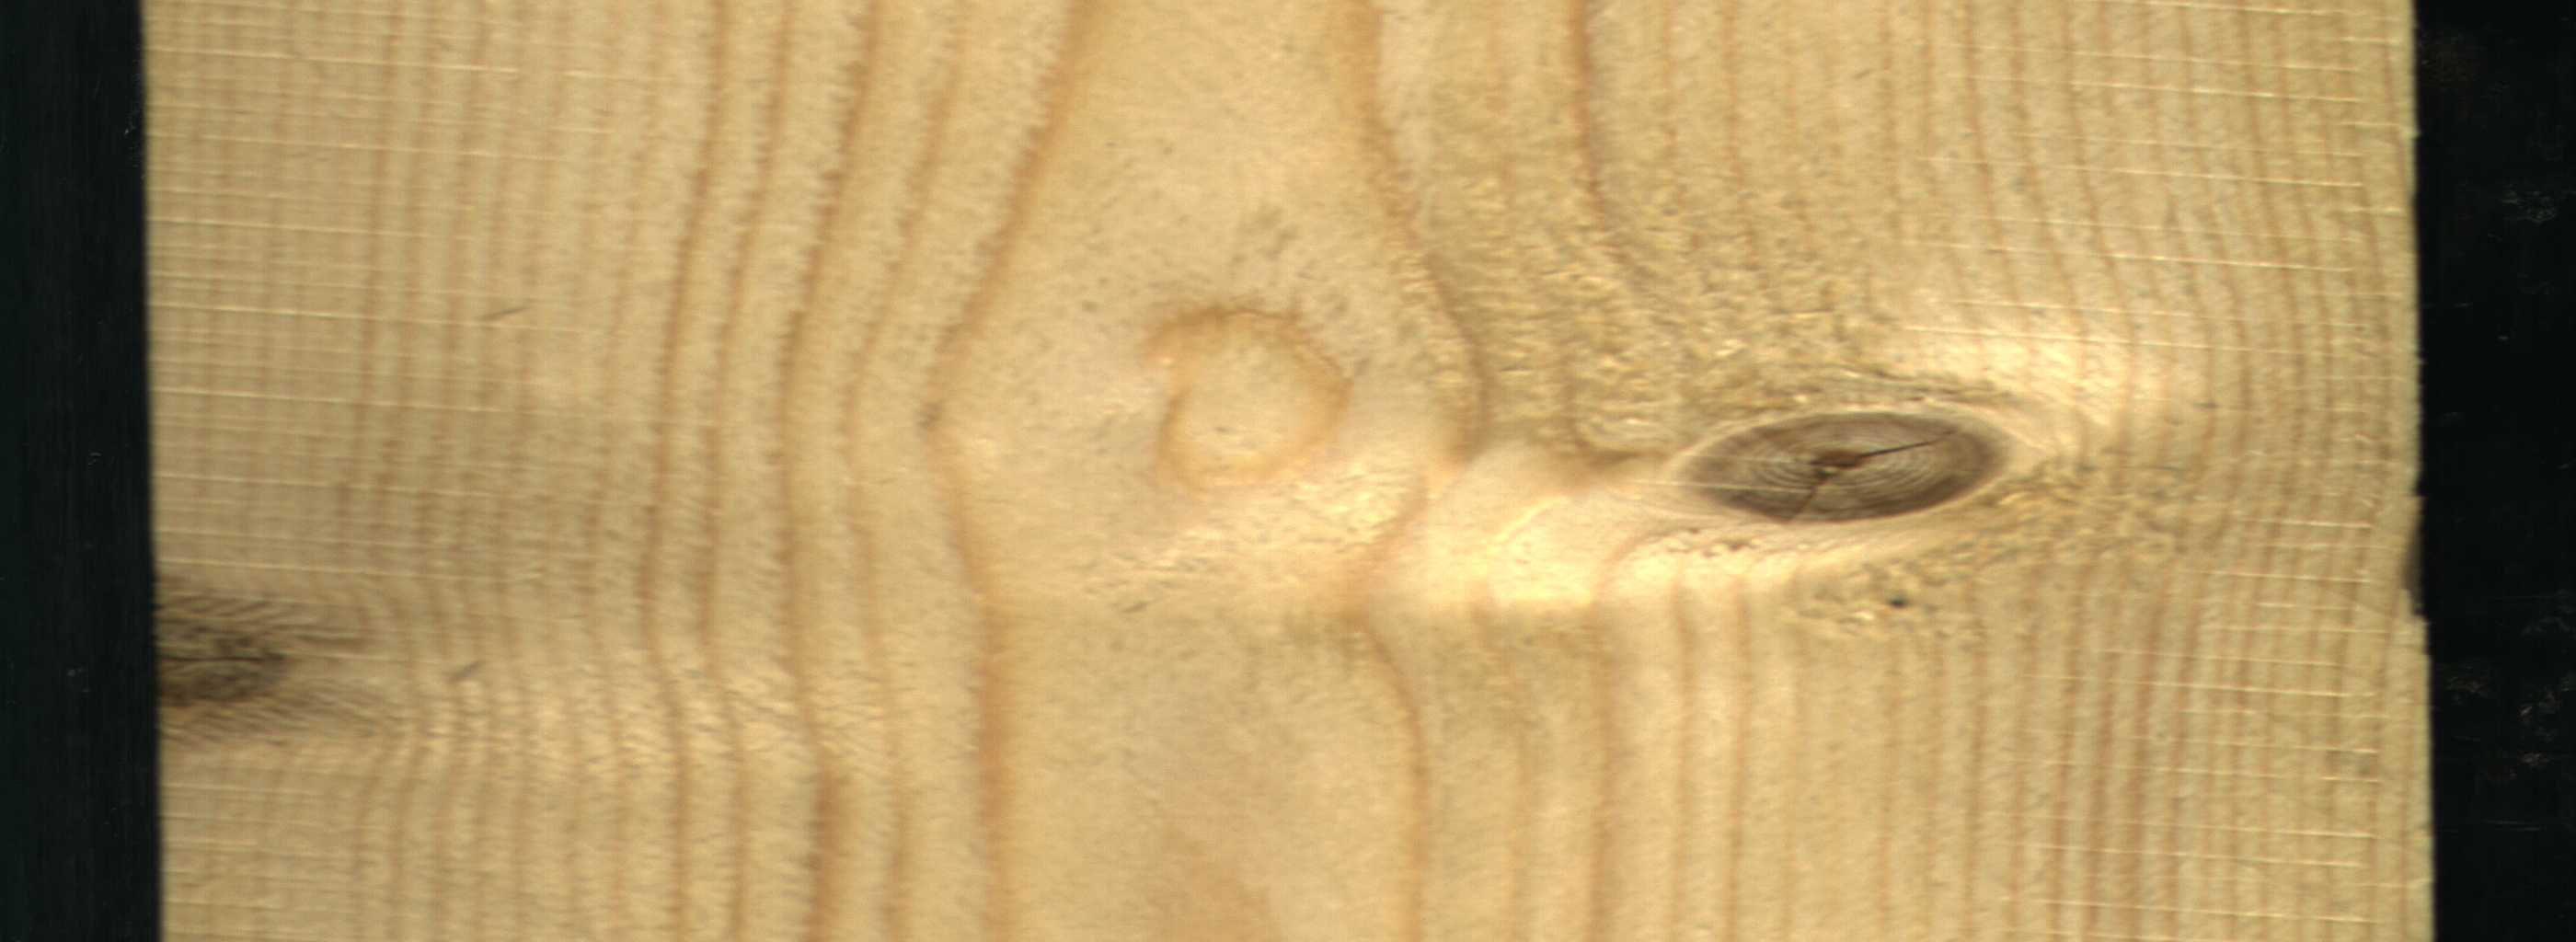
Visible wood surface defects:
knot_with_crack
Live_Knot